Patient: sex M, age 80
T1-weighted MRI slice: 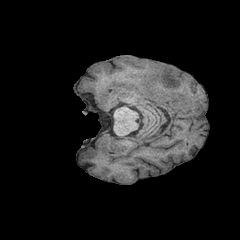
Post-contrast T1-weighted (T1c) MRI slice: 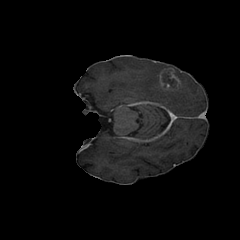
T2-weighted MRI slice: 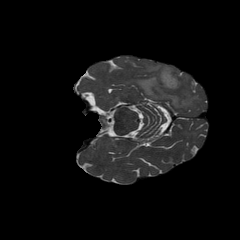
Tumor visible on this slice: yes
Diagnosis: Glioblastoma, IDH-wildtype
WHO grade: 4